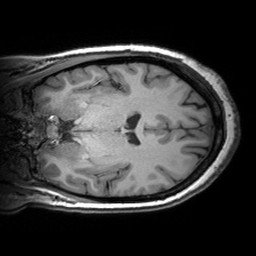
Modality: T1w
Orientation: coronal
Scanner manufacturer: siemens
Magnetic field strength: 3 T
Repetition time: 2.53 s
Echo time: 0.00299 s